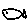
Label: fish